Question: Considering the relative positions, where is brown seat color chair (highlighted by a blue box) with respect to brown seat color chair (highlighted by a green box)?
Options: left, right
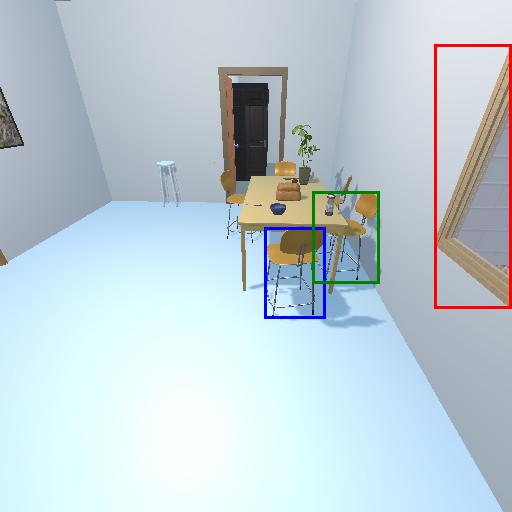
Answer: left